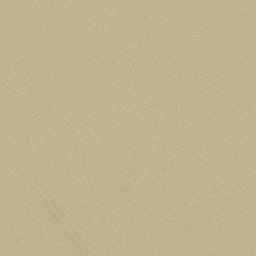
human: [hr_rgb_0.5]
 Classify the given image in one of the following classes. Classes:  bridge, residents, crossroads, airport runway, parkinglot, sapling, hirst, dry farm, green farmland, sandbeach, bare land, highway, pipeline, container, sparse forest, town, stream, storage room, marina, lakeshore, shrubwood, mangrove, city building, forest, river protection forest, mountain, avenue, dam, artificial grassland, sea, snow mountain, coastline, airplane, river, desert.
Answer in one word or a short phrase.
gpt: desert